Question: I am totally new to R.
I have expression profile data which is preprocessed and combined. Looks like this ("exp.txt")
'''
STUDY_1_CANCER_1 STUDY_1_CON_1 STUDY_2_CANCER_1 STUDY_2_CANCER_2
P53 1.111 1.22 1.3 1.4
.....
'''
Also, I created phenotype data. Looks lite this ("pheno.txt")
'''
Sample Disease Study
STUDY_1_CANCER_1 Cancer GSE1
STUDY_1_CON_1 Normal GSE1
STUDY_2_CANCER_1 Cancer GSE2
STUDY_2_CON_1 Normal GSE2
'''
Here, I tried to make MDS plot using classical cmdscale command like this.
'''
data=read.table("exp.txt", row.names=1, header=T)
DATA=as.matrix(data)
pc=cor(DATA, method="p")
mds=cmdscale(as.dist(1-pc),2)
plot(mds)
'''

I'd like to create plot like this figure with color double-labeling (Study and Disease). How should I do?
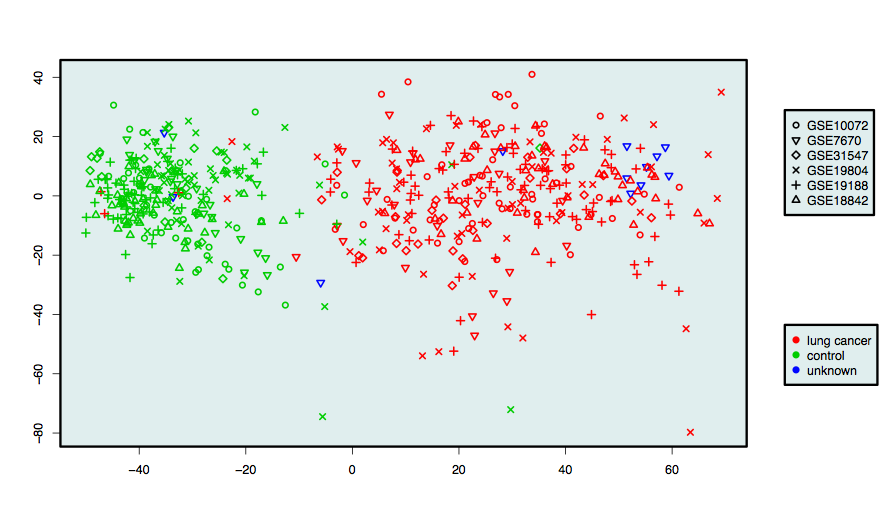
Answer: First create an empty plot, then add the points with specified colors/shapes.
Here's an example:
'''
require(vegan)
data(dune)
data(dune.env)
mds <- cmdscale(vegdist(dune, method='bray'))
# set colors and shapes
cols = c('red', 'blue', 'black', 'steelblue')
shps = c(15, 16, 17)
# empty plot
plot(mds, type = 'n')
# add points
points(mds, col = cols[dune.env$Management], pch = shps[dune.env$Use])
# add legend
legend('topright', col=cols, legend=levels(dune.env$Management), pch = 16, cex = 0.7)
legend('bottomright', legend=levels(dune.env$Use), pch = shps, cex = 0.7)
'''
Note that factors are internally coded as integers, which is helpful here.
'''
> levels(dune.env$Management)
[1] "BF" "HF" "NM" "SF"
'''
so
'''
cols[dune.env$Management]
'''
will take the first entry of 'cols' for the first factor levels. Similariy for the different shapes.
Finally add the legend. Of course this plot still needs some polishing, but thats the way to go...
BTW: Gavin Simpson has a nice <URL> about customizing ordination plots.